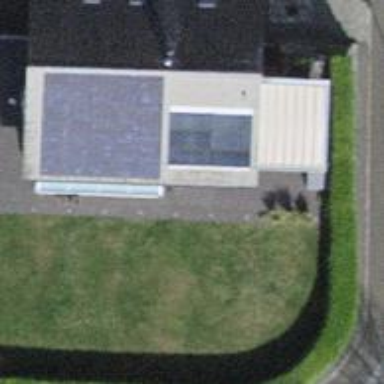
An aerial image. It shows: Small solar photovoltaic panel generator installed on roof.